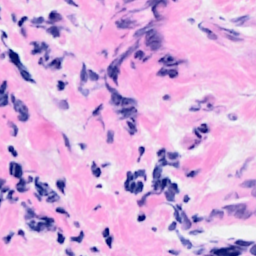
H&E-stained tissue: Breast